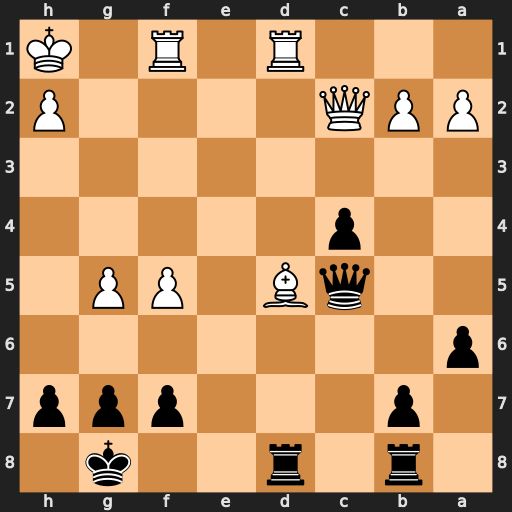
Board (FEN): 1r1r2k1/1p3ppp/p7/2qB1PP1/2p5/8/PPQ4P/3R1R1K
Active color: b
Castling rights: -
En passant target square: -
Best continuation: Rxd5 Rxd5 Qxd5+